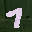
Label: 7